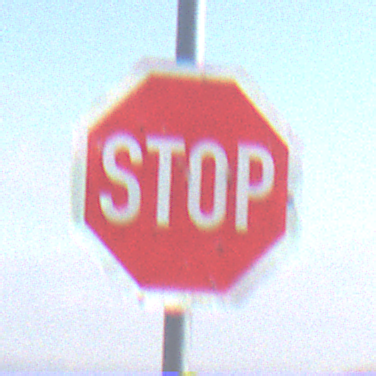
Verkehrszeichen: Stop
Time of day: Midday
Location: Outdoor (Nature)
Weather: PartlyCloudy
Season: NotSpecified
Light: Natural